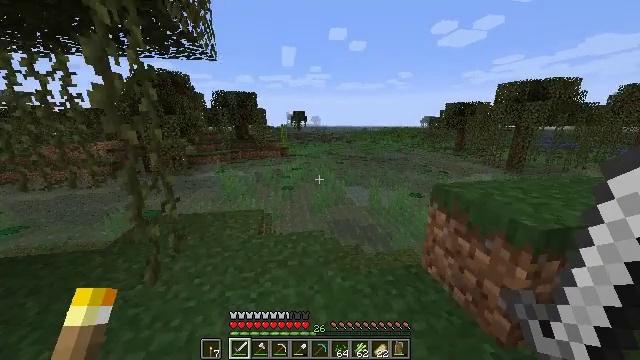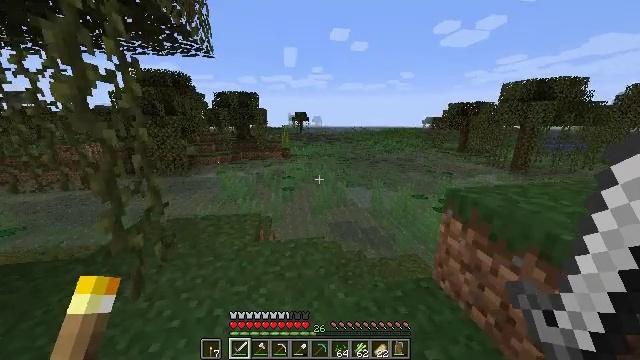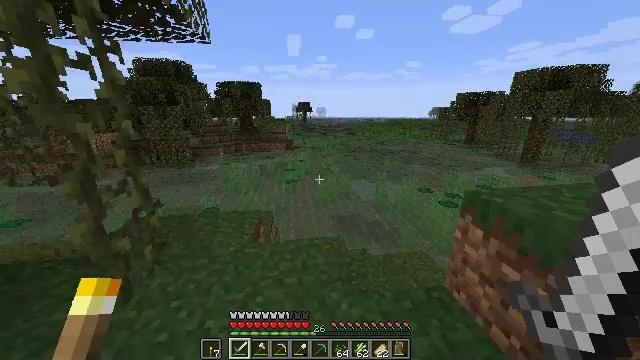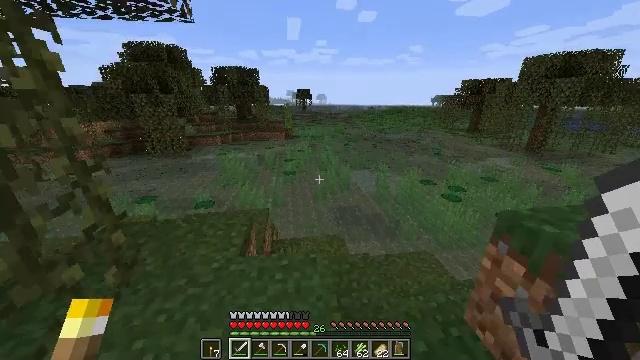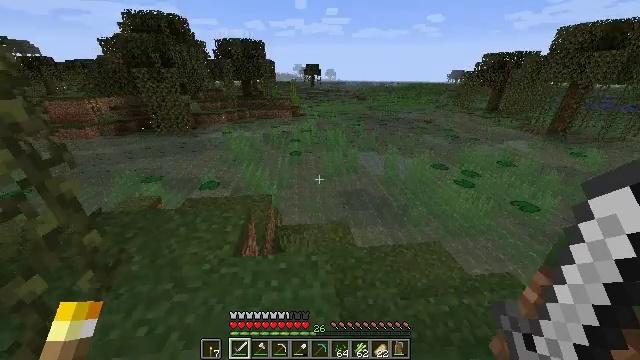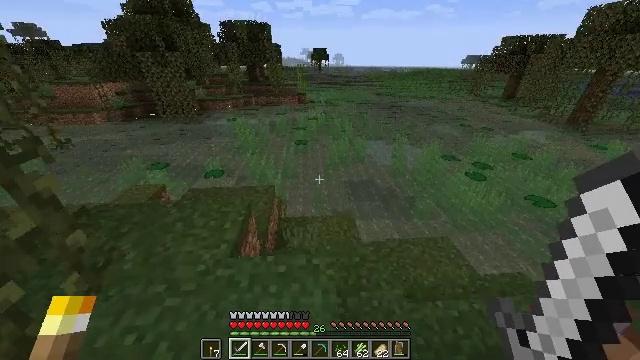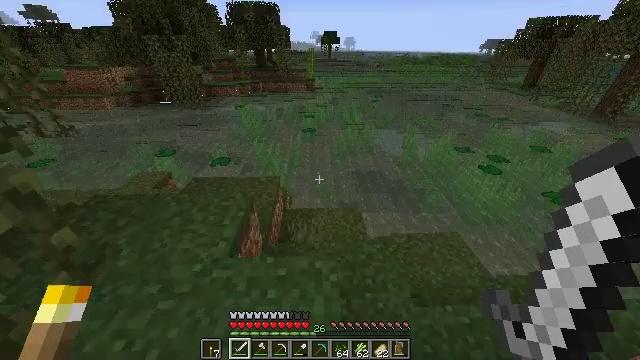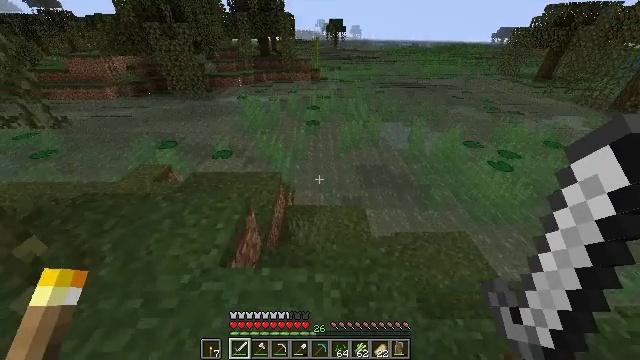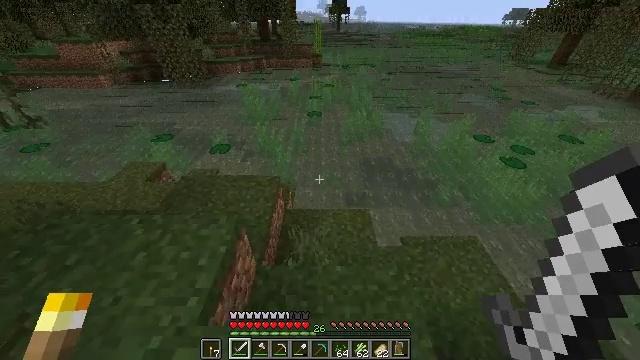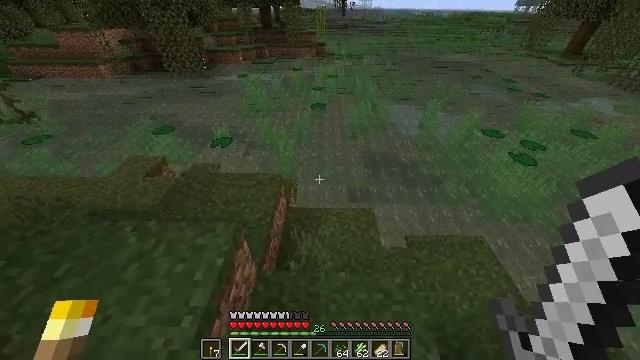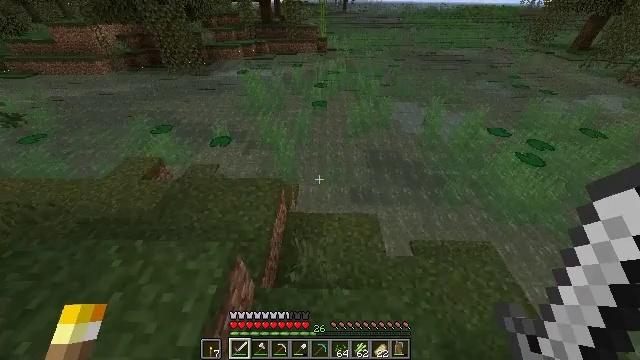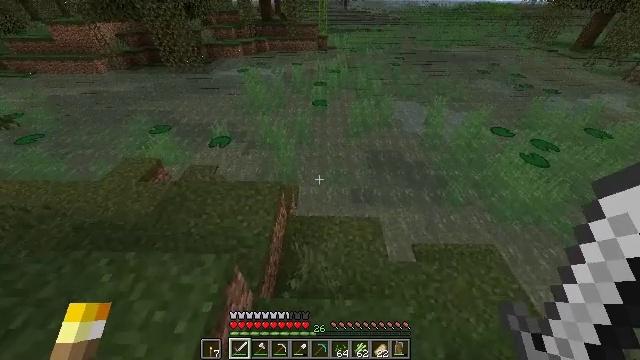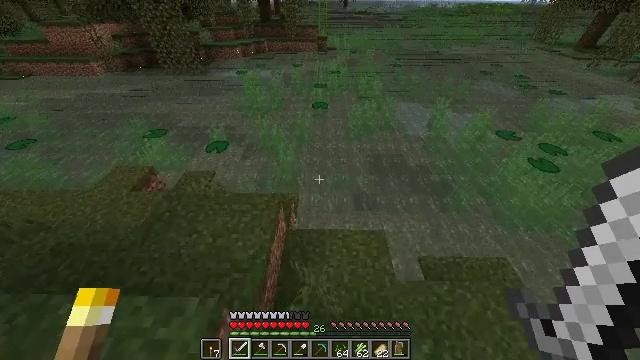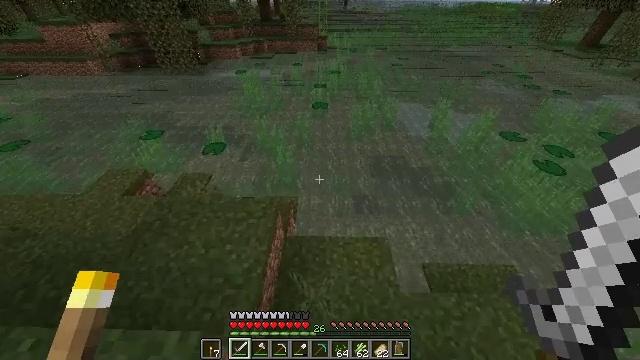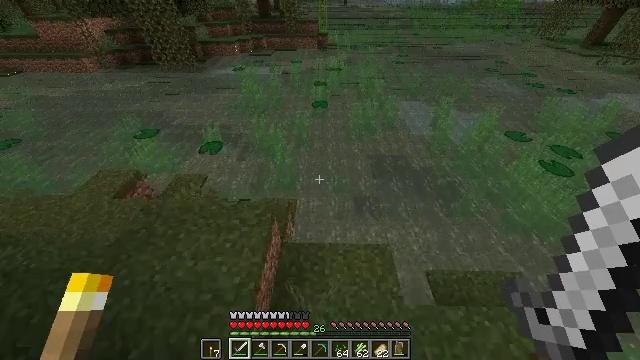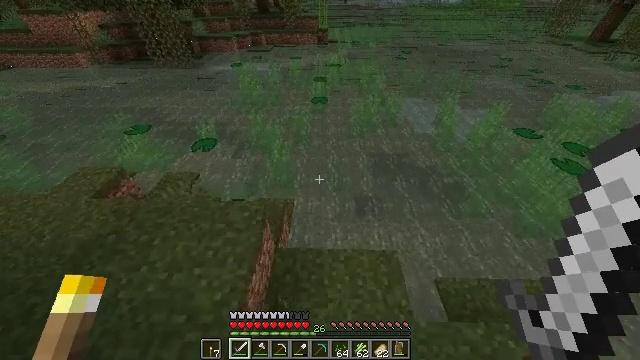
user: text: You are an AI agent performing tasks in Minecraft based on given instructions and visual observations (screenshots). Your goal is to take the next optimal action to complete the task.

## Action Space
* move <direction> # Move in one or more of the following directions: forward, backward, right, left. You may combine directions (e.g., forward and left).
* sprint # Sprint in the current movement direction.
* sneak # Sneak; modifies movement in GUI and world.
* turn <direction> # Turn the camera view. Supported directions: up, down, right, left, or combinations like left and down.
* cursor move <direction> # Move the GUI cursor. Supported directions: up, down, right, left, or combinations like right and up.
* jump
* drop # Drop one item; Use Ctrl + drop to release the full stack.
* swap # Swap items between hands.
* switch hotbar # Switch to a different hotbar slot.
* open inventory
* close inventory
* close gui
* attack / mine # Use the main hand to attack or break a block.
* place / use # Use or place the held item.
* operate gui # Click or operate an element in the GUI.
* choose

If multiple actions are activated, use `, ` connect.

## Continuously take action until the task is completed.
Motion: motion action
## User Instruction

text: Gather sugar cane for crafting.
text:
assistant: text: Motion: move forward, sprint
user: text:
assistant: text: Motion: move forward, sprint, turn left and down
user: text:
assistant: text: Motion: move forward, sprint, turn down
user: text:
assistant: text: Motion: move forward, sprint, turn left and down
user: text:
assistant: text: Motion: move forward, sprint, turn left and down
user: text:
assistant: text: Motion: move forward, sprint, turn left and down
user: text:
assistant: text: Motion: move forward, sprint, turn left and down
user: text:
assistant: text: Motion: move forward, sprint, turn down
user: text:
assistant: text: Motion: move forward, sprint, turn down
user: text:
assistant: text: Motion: move forward, sprint, turn down
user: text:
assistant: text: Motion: move forward, sprint
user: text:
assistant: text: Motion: move forward, sprint
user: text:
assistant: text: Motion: move forward, sprint
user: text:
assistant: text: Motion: move forward, sprint
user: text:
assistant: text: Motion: move forward, sprint
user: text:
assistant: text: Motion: move forward, sprint
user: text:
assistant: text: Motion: move forward, sprint, turn right
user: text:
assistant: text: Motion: move forward, sprint, turn right and up
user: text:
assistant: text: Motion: move forward, sprint, turn right and up
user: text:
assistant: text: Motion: move forward, sprint
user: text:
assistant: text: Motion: move forward, sprint
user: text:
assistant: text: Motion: move forward, sprint
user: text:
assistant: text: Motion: move forward, sprint, jump
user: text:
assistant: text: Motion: move forward, sprint, jump
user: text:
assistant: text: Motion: move forward, sprint, jump
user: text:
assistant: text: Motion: move forward, sprint, turn left, jump
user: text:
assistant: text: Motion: move forward, sprint, jump
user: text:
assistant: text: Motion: move forward, sprint, turn left, jump
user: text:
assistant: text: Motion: move forward, sprint, jump
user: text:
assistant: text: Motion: move forward, sprint, turn left, jump